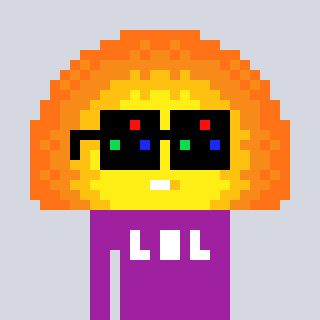
a pixel art character with square black sunglasses, a sunset-shaped head and a magenta-colored body on a cool background